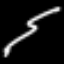
Label: squiggle